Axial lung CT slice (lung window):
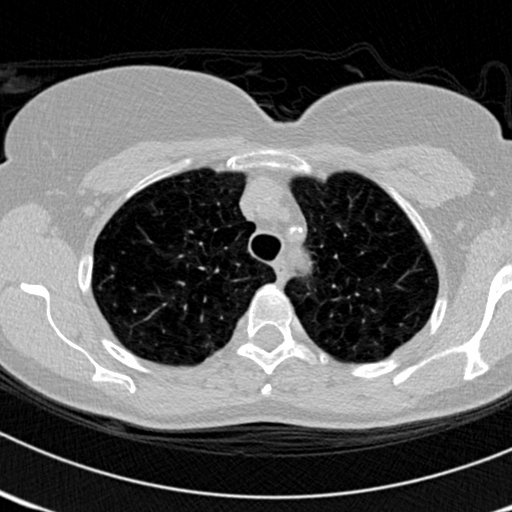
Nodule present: no